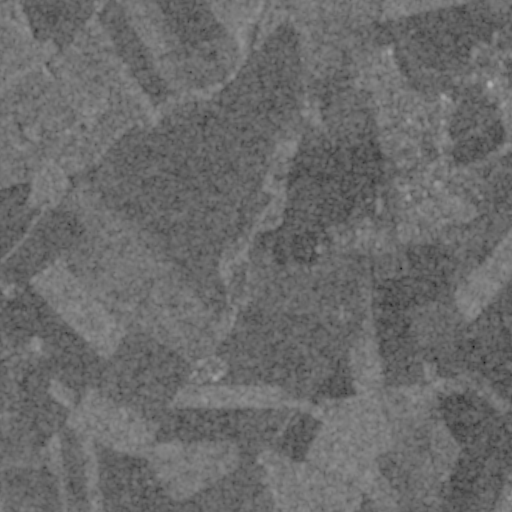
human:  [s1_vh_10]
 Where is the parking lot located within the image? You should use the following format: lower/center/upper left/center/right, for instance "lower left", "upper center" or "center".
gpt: The parking lot is located in the upper right of the image.
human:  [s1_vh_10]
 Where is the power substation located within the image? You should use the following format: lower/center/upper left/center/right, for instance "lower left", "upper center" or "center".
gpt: The power substation is located in the center right of the image.
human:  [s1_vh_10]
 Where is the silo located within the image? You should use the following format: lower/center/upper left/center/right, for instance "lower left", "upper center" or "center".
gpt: The silo is located in the lower center of the image.
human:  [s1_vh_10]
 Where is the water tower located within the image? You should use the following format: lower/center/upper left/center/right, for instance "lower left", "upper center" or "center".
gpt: The water tower is located in the upper right of the image.
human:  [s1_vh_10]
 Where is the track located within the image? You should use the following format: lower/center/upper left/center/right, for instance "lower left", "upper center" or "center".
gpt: There is no track in the image.

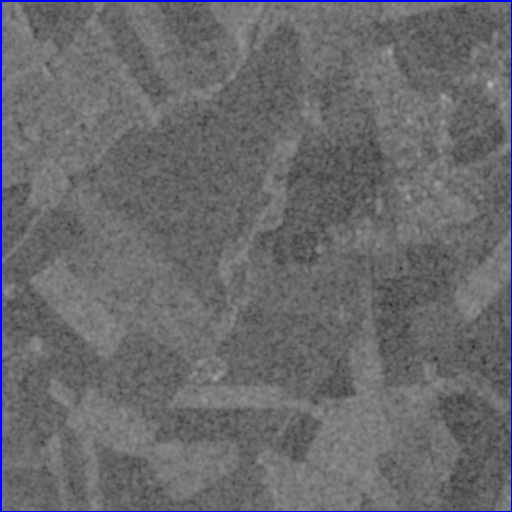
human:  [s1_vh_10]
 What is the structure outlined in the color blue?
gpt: The structure outlined in blue is a crop field.
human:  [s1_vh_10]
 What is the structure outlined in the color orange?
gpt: There is no orange outline.